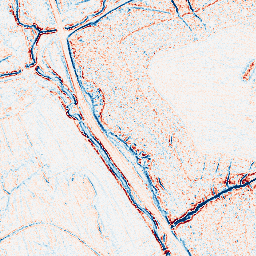
Category: edge_preserving
Decomposition family: bilateral
Decomposition parameters: d: 5
sigma_color: 100
sigma_space: 150
Upsampling method: sinc_hamming
Upsampling parameters: scale: 2
kernel_size: 4
Upsampling scale: 2